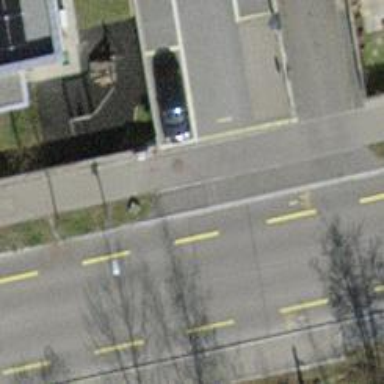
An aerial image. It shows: Unmarked crossing with traffic calming table.